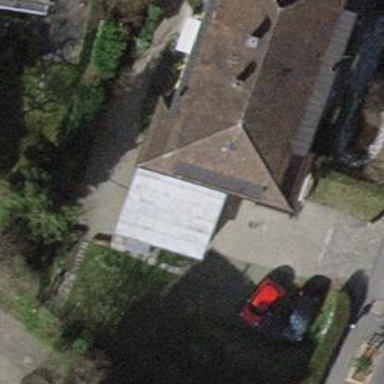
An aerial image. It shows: Garages with flat roofs.